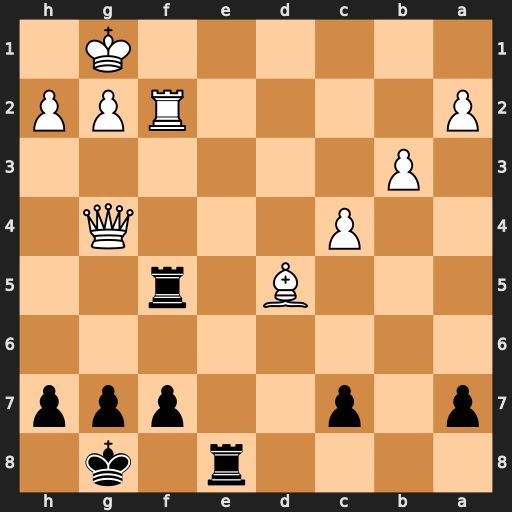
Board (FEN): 4r1k1/p1p2ppp/8/3B1r2/2P3Q1/1P6/P4RPP/6K1
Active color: b
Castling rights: -
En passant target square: -
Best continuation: Re1+ Rf1 Rexf1#